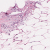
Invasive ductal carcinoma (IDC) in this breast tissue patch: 0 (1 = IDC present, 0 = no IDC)